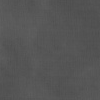
Atmospheric dust classification: dusty